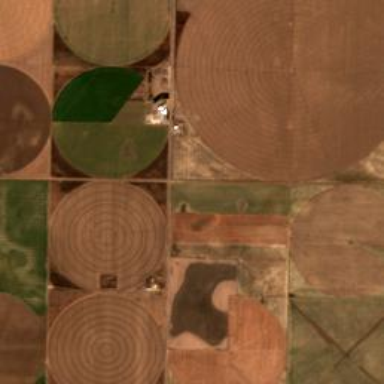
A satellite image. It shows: Farmland with pivot irrigation system.